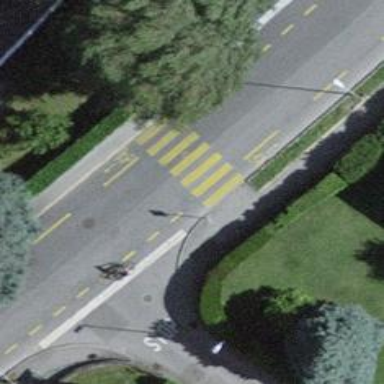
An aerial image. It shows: Uncontrolled zebra crossing with zebra markings.